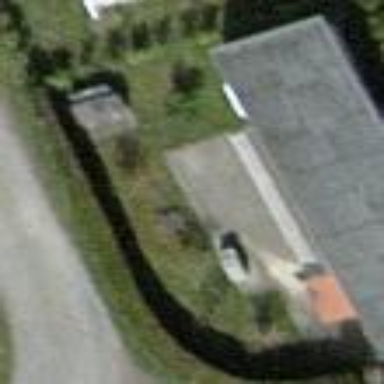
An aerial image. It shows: Static caravan building.